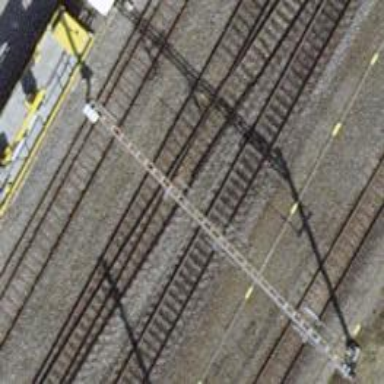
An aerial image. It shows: Railway siding with one electrified track and contact line.